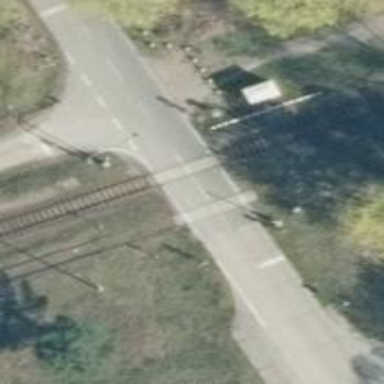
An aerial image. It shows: Level crossing along the railway.